Interaction volume radius: 10 \u00c5
Interaction volume height: 35 \u00c5
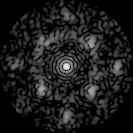
Disorder parameter: 0.5547